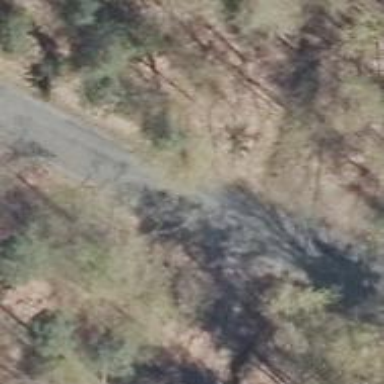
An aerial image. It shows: Secondary road with asphalt surface.